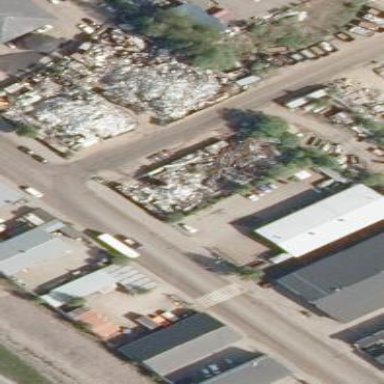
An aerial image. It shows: Industrial area designated as scrap yard.